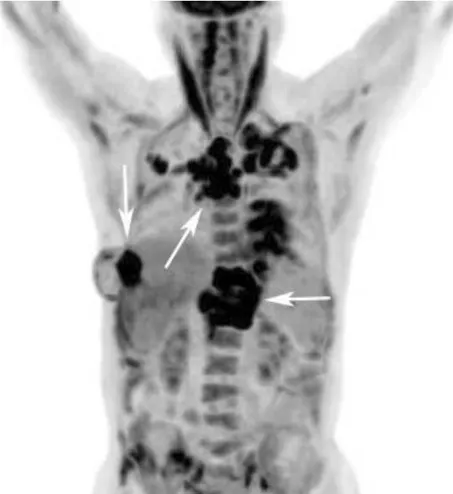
CT image of the patient with multifocal musculoskeletal tuberculosis. F-18 FDG-PET/CT images showed irregular increased FDG uptake (arrowheads) with maximum SUVs ranging from 10.2 to 18.5 and involving bilateral collarbones, ribs, thoracolumbar vertebrae, ilium, sacrum, pubis, hip and the left side of the femoral neck.
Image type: radiology (pet)